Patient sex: M
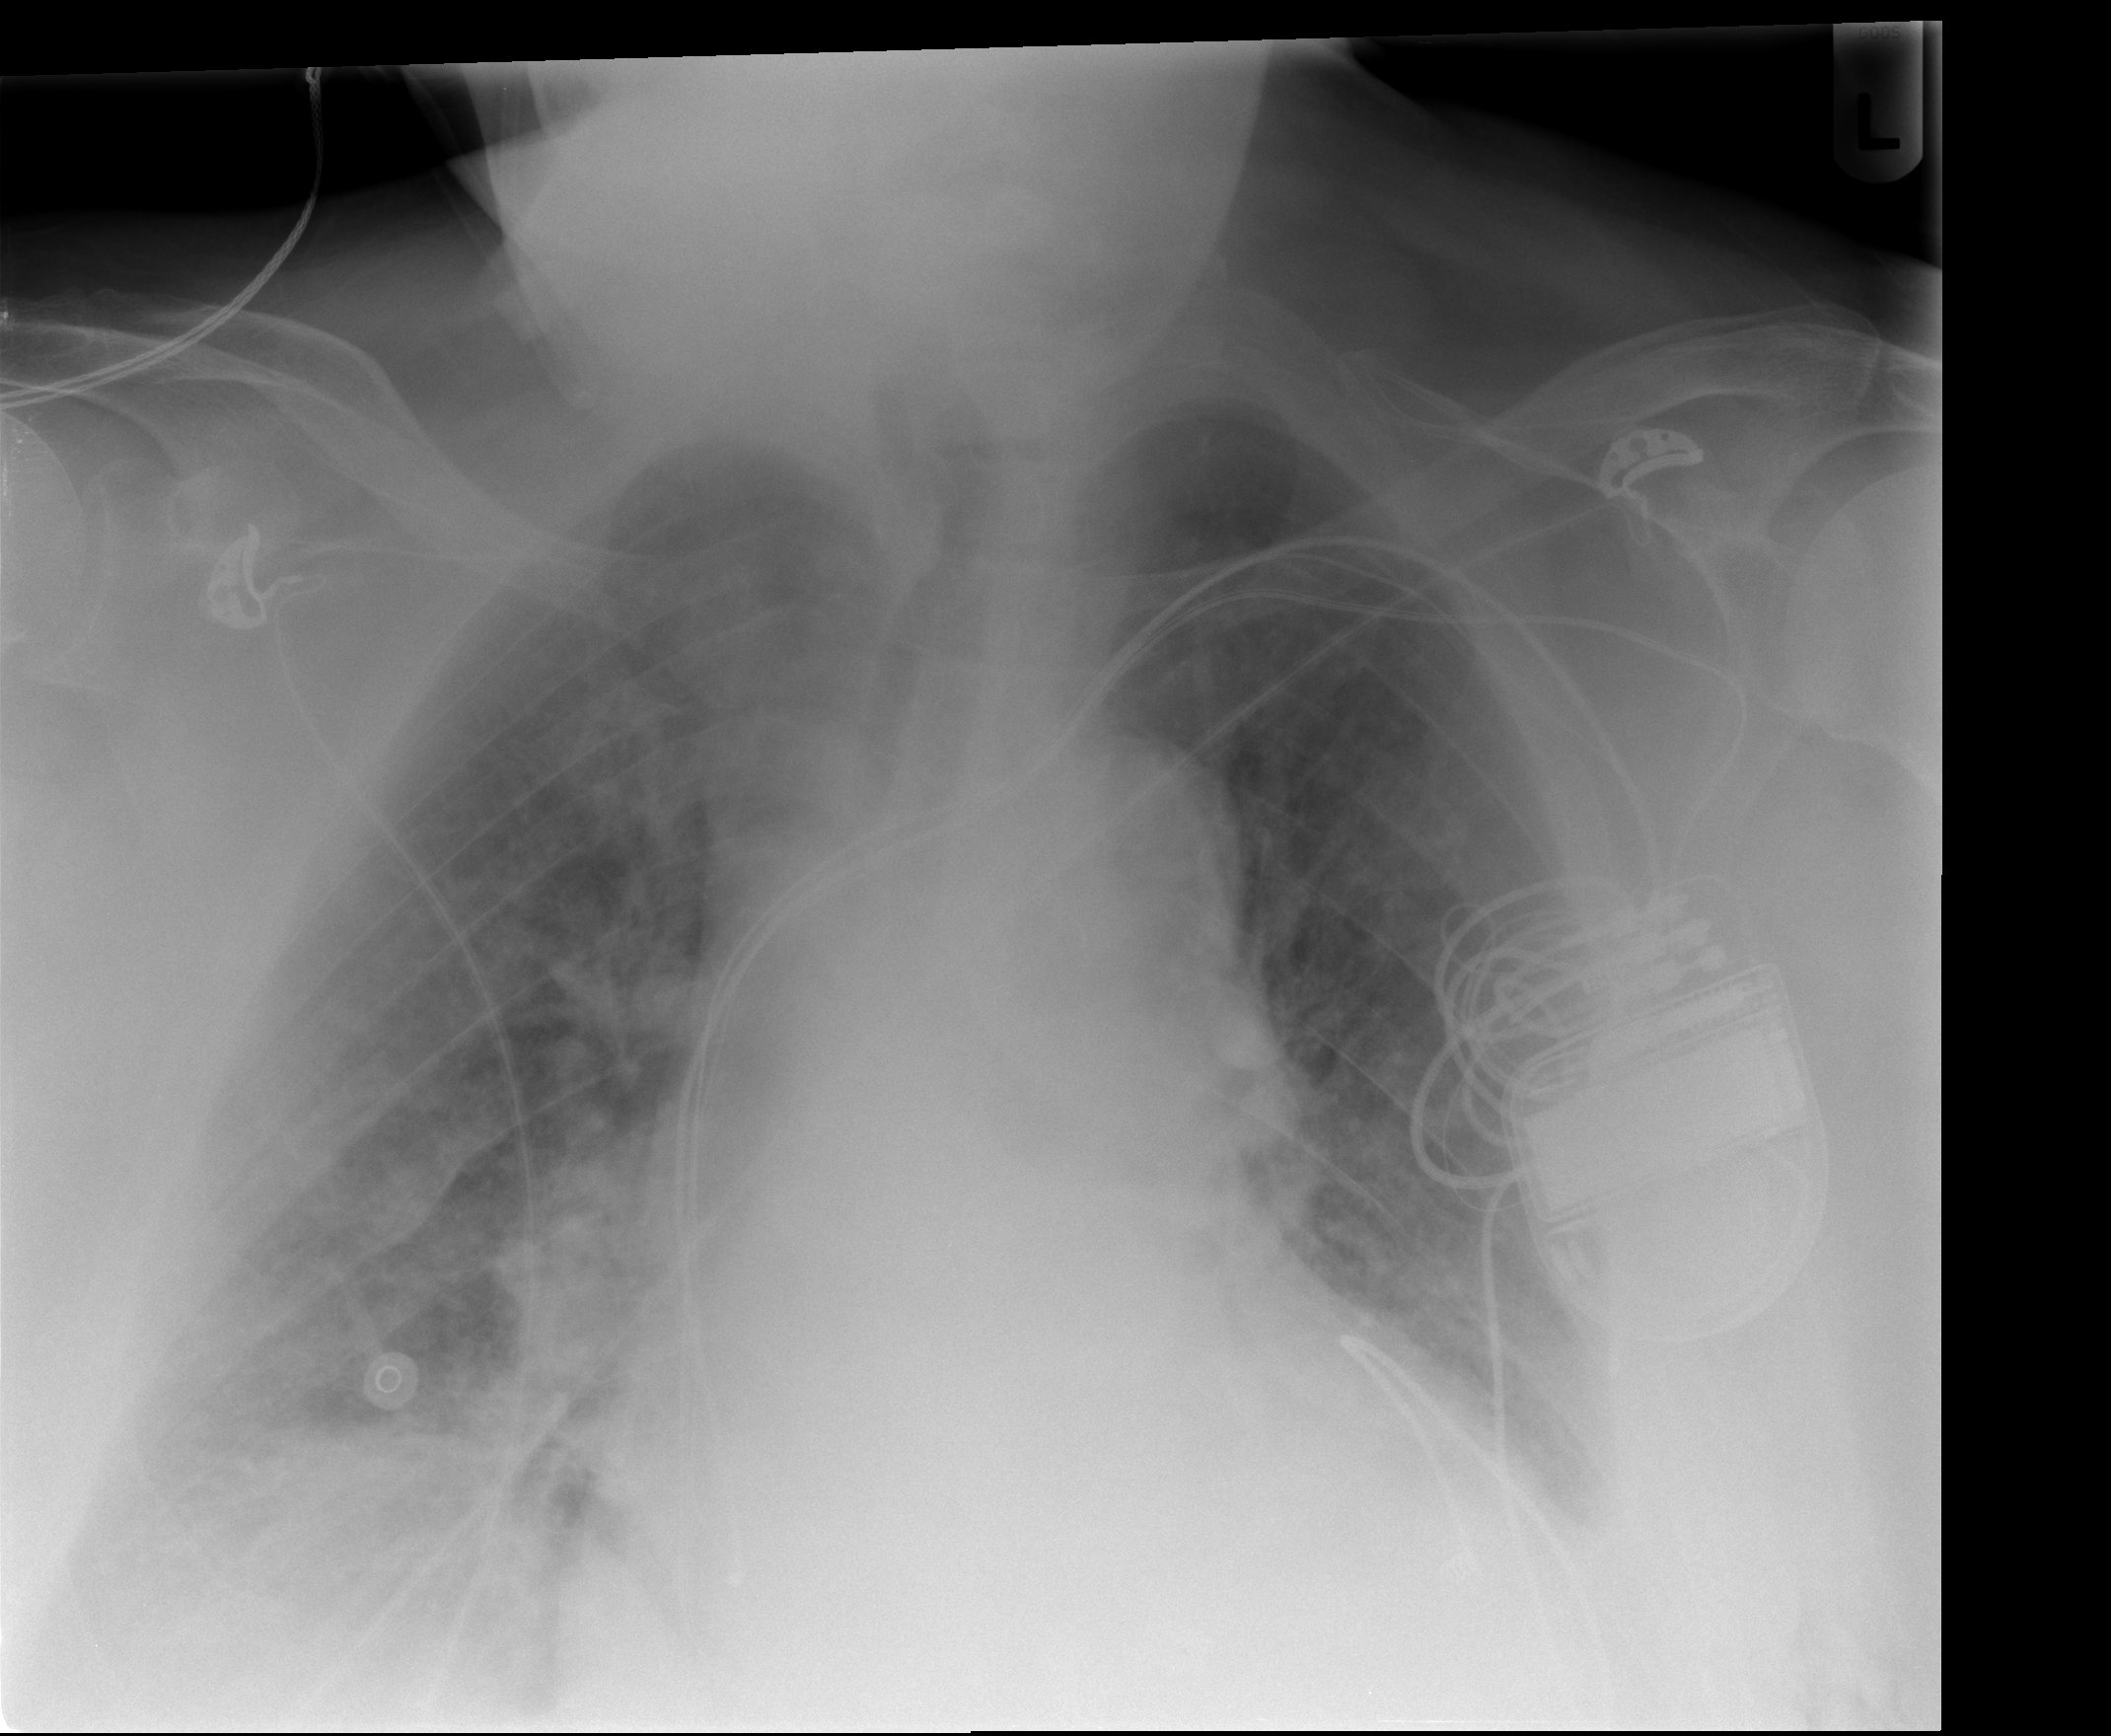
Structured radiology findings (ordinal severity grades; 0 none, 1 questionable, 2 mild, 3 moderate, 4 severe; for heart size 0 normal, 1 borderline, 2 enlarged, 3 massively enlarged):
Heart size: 2
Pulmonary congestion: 2
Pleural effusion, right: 2
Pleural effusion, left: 2
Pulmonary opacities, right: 3
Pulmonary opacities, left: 0
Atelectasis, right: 2
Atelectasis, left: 2